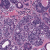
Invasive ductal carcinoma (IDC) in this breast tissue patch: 0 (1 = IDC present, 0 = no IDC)